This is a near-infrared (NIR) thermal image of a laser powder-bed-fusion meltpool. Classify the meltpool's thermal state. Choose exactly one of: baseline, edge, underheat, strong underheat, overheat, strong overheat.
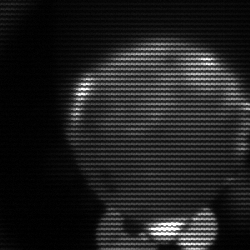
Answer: edge